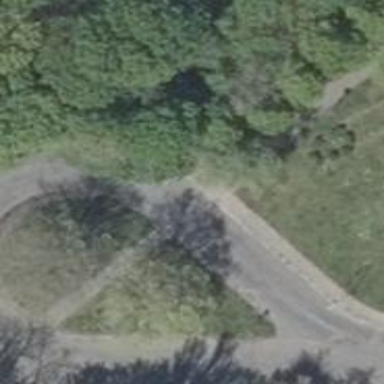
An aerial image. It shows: Unmarked crossing on the road.